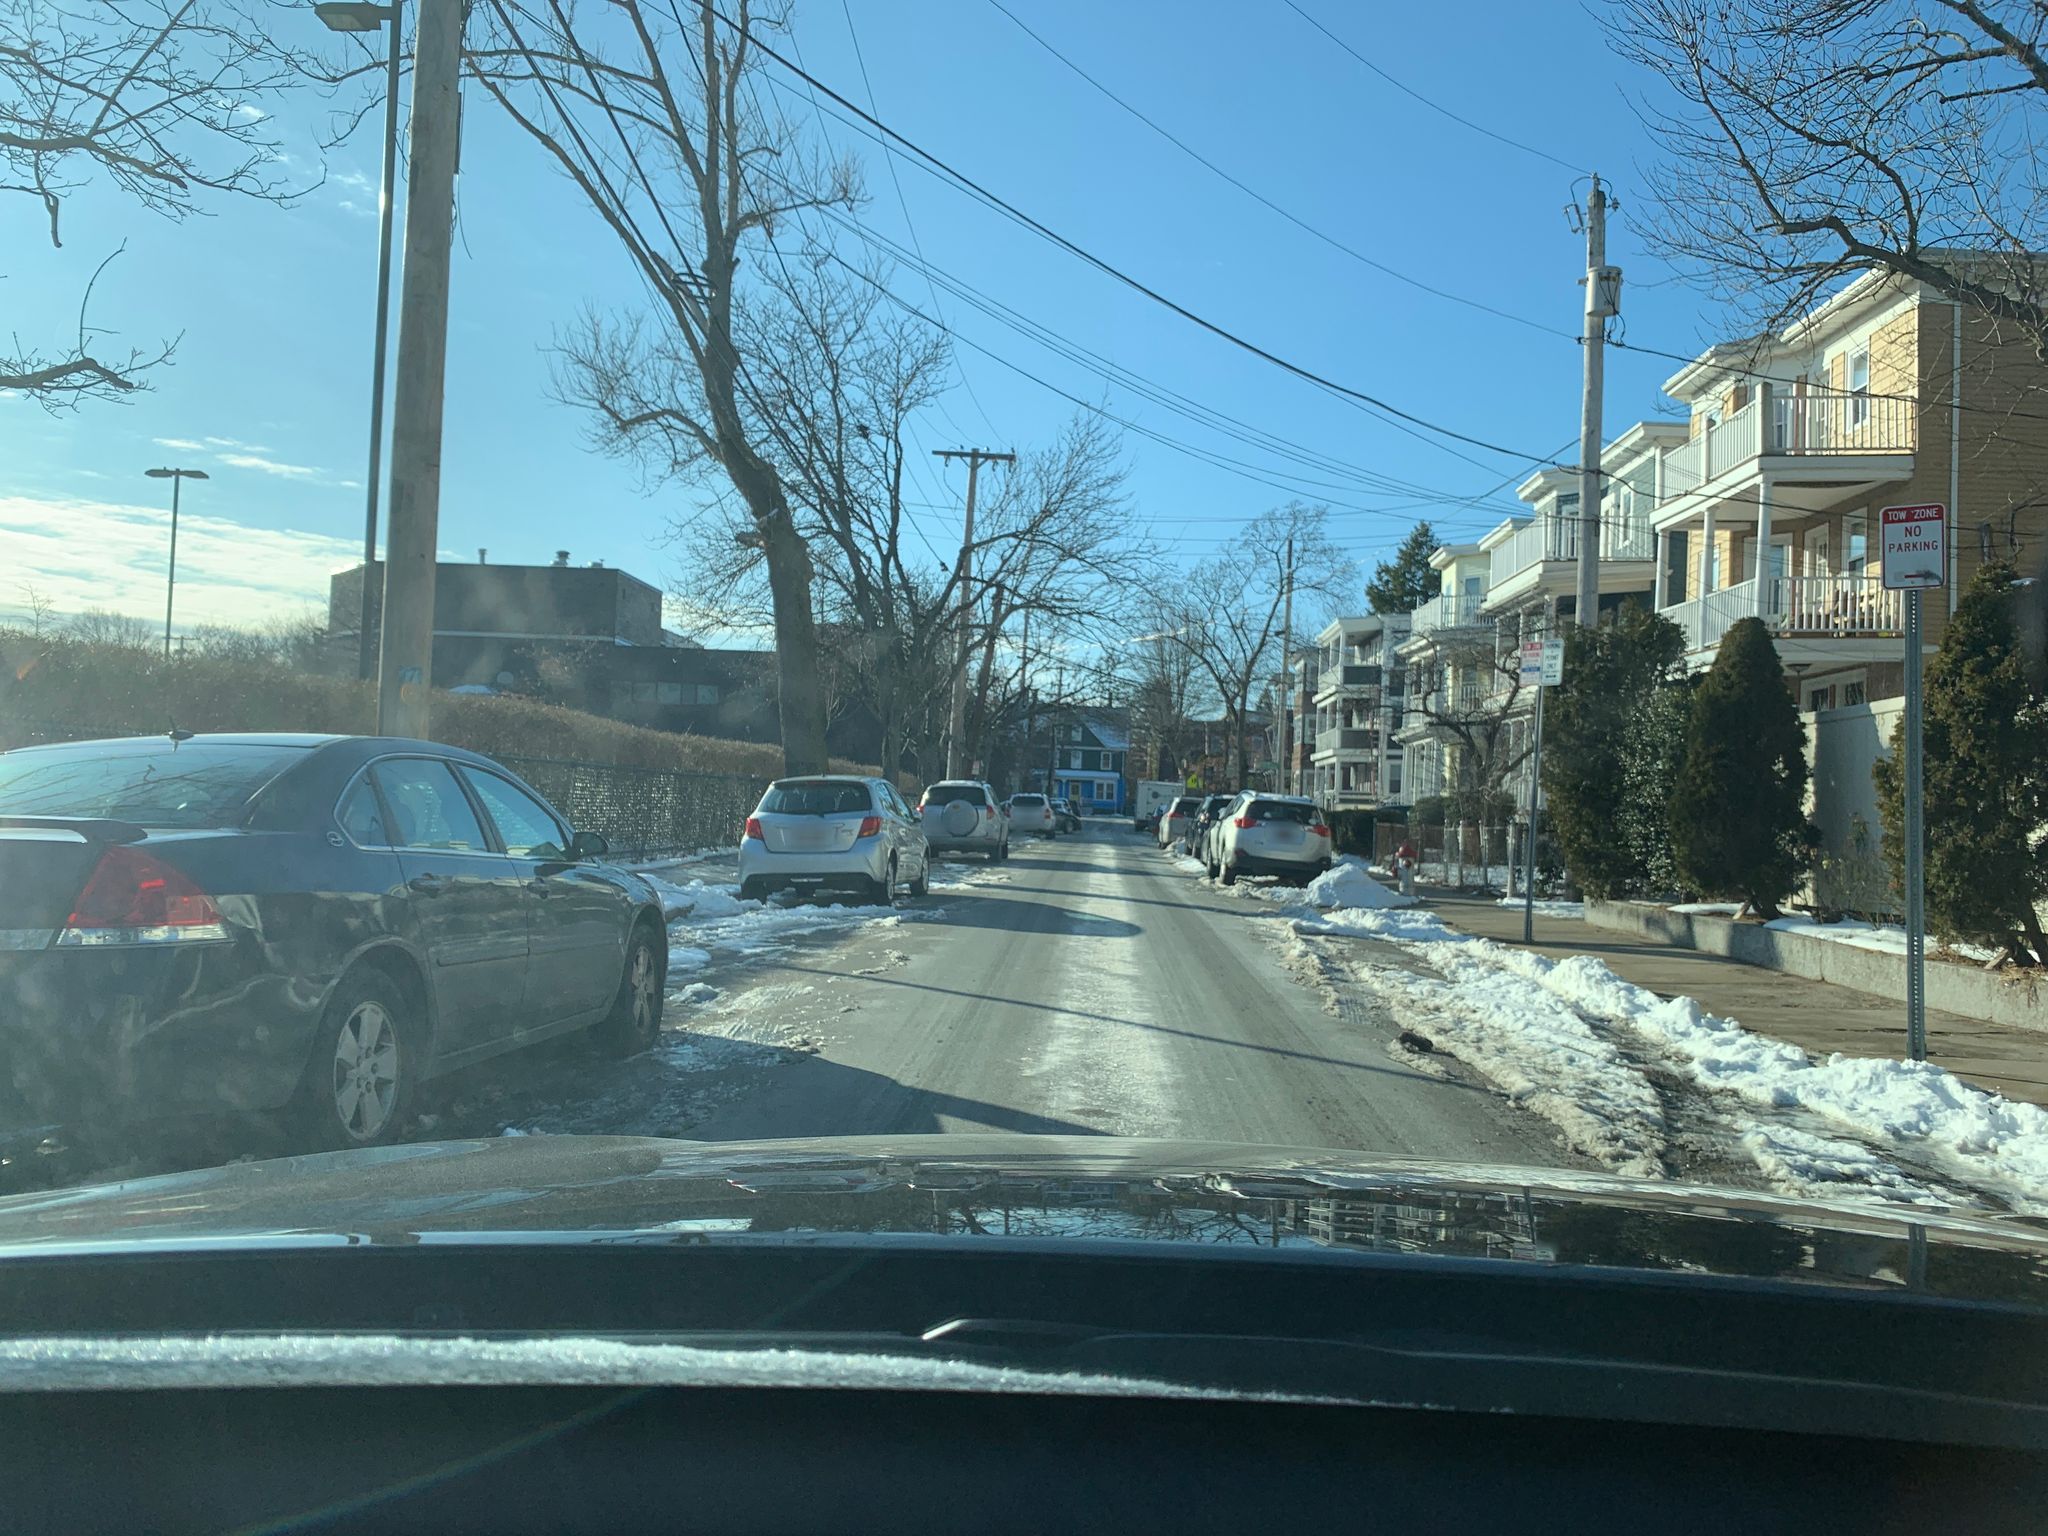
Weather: snowy
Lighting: day
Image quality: good
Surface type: driving surface
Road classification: residential
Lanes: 1
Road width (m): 12.2
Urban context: urban centre
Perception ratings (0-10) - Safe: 7.09, Lively: 7.98, Beautiful: 3.16, Boring: 2.22, Depressing: 3.75, Wealthy: 2.81